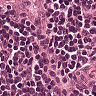
Metastatic tissue present: no